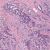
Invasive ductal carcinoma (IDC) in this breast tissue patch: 1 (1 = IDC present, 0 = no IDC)